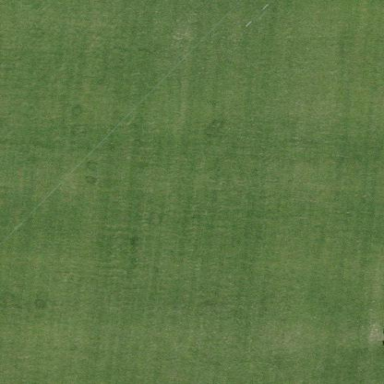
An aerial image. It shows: Soccer pitch for leisureland activities.